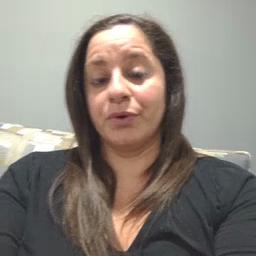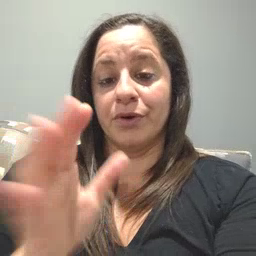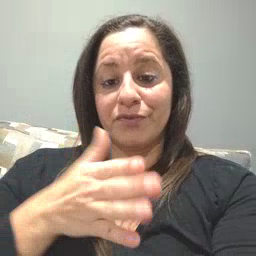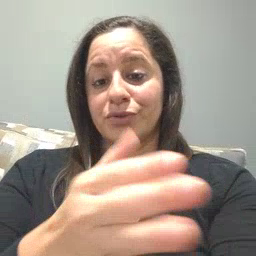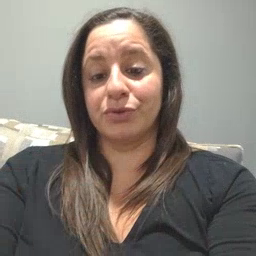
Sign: fish